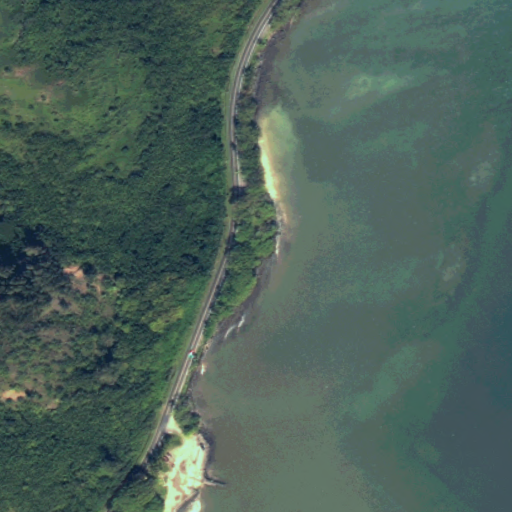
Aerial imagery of cape in Hawaii named Keaniani Point containing only unknown